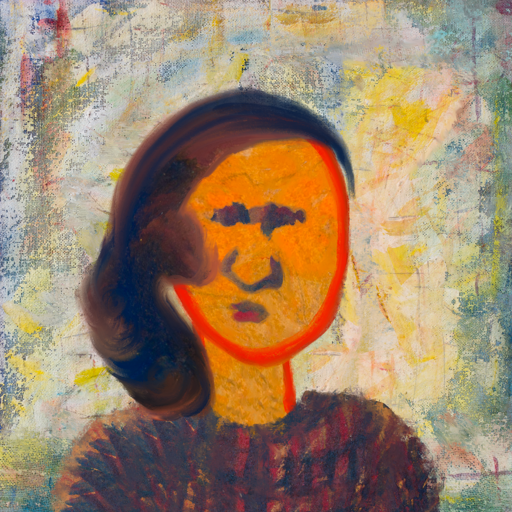
Background: Irani, Head And Neck Front: Sisters, Face Front: In_The_Sun, Bust: In_The_Sun, Hair Front: Mother_And_Son_Son, Head Accessory: Blank, Second Necklace: Blank, Necklace: Blank, Baby: Blank